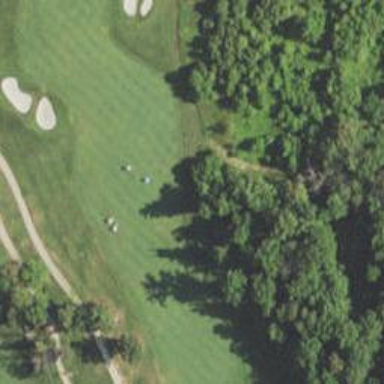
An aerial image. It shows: View of golf hole.